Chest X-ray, PA view. Patient: 75 years old, sex F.
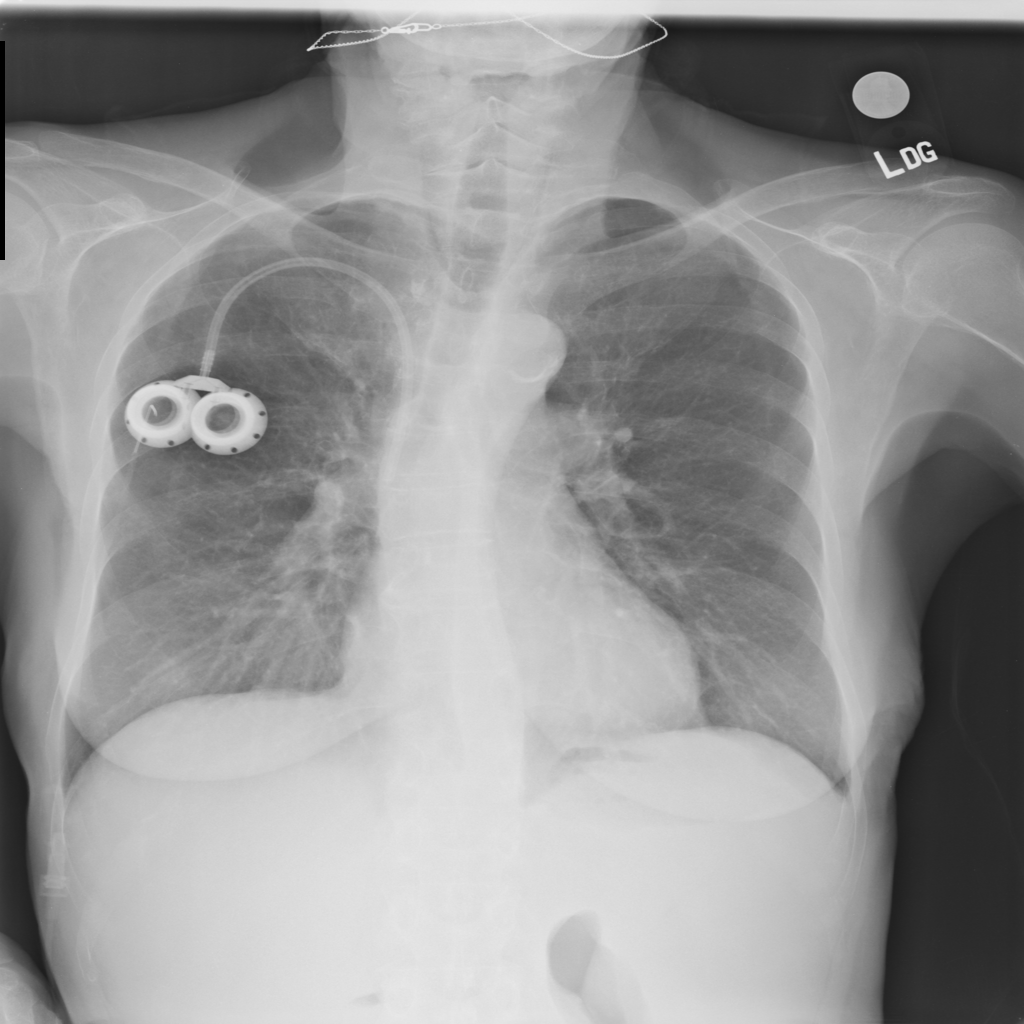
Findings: No Finding